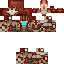
A male robot skin with dark skin, wearing brown helmet dressed in a red armor chest and red pants, featuring a closed mouth.